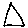
Label: triangle